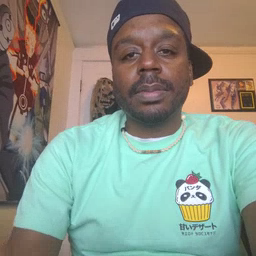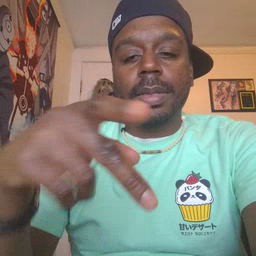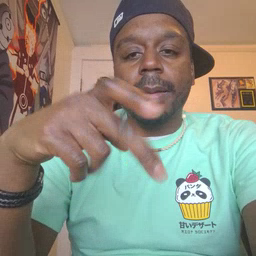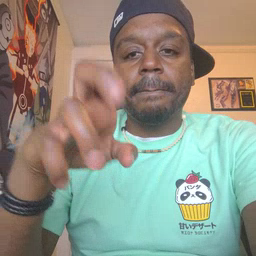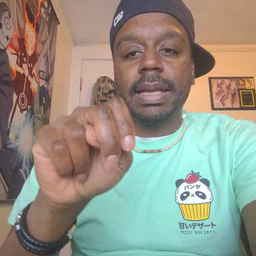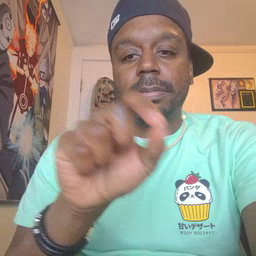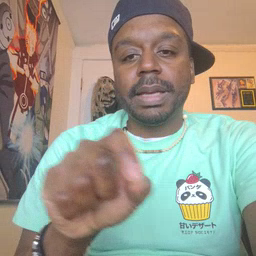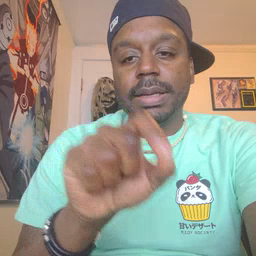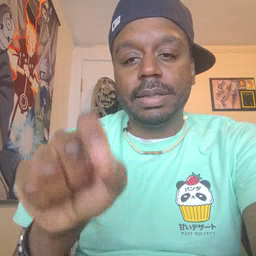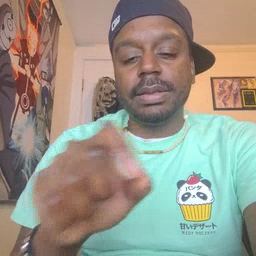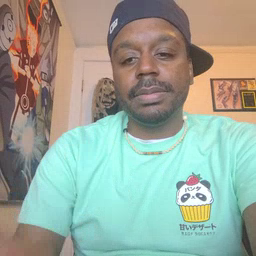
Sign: pen